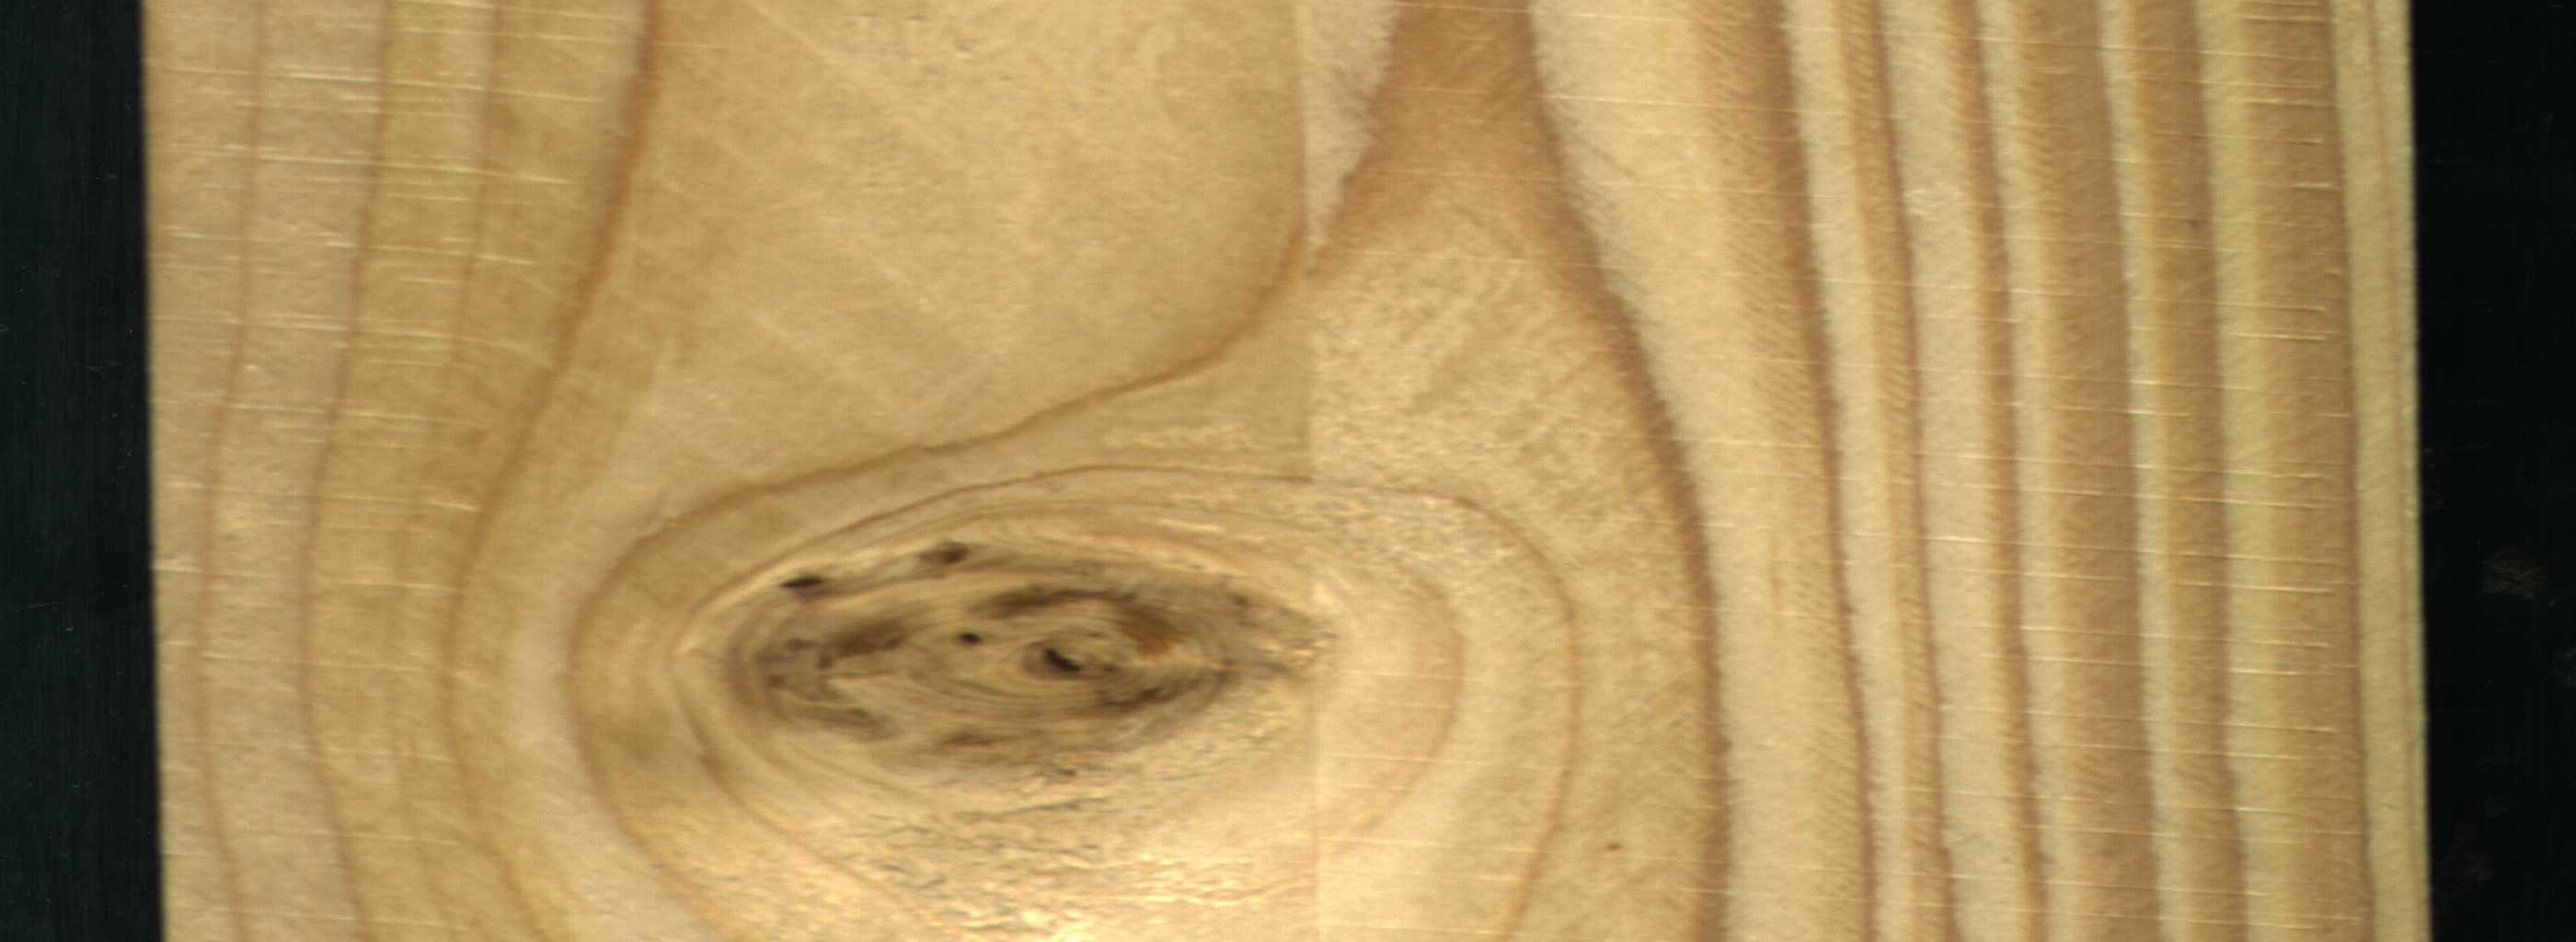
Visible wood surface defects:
Live_Knot